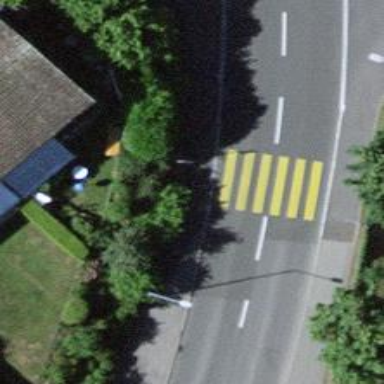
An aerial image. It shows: Kerb barrier.